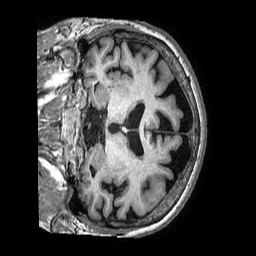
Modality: T1w
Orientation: coronal
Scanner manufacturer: philips
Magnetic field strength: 3 T
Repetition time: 0.006674 s
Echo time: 0.00299 s